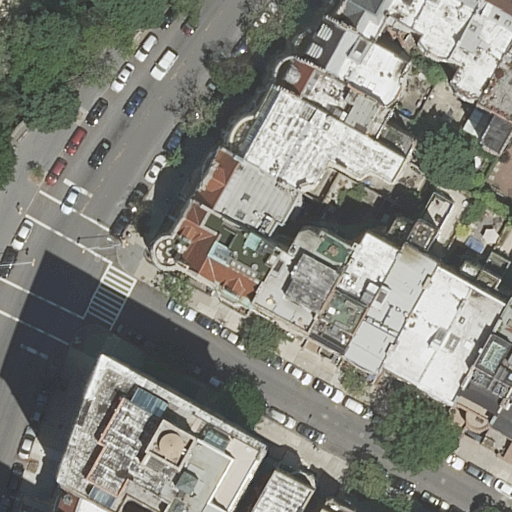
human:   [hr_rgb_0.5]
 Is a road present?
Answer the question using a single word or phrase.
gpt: yes

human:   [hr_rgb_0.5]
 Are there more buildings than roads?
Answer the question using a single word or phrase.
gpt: yes

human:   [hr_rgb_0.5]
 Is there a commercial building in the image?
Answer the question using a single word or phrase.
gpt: no

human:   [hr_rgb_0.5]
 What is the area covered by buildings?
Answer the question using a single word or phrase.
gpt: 3858m2

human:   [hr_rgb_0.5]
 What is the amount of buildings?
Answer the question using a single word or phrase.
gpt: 20

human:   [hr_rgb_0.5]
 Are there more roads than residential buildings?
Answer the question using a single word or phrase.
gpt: no

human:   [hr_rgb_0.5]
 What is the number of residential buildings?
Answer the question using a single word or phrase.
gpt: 20

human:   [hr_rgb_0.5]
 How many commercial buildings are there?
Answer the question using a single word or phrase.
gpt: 0

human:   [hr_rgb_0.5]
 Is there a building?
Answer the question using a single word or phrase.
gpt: yes

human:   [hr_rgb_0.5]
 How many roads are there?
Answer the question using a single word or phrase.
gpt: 3

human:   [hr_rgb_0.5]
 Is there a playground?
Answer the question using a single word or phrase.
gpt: yes

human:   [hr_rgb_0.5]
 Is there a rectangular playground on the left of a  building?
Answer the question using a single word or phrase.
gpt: yes

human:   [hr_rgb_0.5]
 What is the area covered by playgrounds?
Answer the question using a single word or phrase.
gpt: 9m2

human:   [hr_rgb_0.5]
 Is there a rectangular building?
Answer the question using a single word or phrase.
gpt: yes

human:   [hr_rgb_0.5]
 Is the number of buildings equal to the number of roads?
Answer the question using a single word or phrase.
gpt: no

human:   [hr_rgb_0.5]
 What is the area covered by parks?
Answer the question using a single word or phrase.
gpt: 10629m2

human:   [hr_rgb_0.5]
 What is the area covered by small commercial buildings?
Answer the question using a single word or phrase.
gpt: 0m2

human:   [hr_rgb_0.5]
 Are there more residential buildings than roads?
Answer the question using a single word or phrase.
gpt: yes

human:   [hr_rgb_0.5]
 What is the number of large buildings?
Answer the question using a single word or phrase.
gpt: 1

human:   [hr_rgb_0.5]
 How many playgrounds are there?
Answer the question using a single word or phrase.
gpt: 1

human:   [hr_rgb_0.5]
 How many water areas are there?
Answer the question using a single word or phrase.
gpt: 0

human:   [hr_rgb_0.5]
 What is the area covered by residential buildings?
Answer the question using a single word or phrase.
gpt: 3858m2

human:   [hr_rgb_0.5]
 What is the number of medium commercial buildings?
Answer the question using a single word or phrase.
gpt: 0

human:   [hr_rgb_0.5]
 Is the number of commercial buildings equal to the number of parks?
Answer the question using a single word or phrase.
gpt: no

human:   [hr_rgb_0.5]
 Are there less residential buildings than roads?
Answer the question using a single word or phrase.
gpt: no

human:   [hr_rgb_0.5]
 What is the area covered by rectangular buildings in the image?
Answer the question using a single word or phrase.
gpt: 435m2

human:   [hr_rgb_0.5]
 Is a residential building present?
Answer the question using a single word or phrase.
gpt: yes

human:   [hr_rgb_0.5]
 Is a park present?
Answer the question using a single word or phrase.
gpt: yes

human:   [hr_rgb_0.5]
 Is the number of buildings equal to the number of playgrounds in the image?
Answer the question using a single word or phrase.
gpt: no

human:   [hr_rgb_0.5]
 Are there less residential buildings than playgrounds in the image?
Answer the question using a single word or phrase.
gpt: no

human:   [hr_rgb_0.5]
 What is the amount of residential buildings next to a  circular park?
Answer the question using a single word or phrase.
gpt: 0

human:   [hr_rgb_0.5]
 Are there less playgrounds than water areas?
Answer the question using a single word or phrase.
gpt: no

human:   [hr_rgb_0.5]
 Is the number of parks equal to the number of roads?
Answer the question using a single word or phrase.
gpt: no

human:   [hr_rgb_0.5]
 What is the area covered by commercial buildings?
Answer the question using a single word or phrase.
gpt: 0m2

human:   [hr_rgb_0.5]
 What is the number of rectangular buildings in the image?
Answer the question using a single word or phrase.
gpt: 6

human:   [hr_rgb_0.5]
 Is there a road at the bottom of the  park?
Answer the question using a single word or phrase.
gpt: yes

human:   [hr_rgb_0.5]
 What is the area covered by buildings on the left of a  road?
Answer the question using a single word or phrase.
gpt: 773m2

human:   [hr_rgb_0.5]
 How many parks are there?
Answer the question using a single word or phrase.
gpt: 1

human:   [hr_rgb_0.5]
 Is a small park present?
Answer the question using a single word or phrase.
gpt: no

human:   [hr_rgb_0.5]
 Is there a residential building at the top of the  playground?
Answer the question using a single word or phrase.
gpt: no

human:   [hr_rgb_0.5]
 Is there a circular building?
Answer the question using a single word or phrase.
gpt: no

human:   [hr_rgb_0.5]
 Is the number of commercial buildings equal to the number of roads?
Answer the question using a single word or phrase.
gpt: no

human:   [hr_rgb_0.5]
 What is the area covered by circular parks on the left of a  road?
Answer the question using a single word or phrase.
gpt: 0m2

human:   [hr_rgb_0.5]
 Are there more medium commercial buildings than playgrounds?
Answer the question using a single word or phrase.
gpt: no

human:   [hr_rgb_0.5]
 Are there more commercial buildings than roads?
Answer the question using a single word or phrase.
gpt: no

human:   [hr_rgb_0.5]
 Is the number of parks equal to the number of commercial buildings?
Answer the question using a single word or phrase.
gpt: no

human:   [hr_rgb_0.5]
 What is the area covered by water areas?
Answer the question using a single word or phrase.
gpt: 0m2

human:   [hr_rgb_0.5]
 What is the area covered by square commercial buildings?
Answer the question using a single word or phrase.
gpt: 0m2

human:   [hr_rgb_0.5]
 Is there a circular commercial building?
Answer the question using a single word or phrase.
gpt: no

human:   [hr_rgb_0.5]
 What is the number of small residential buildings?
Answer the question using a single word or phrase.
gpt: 5

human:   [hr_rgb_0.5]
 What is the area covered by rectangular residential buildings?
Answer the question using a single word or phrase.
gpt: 435m2

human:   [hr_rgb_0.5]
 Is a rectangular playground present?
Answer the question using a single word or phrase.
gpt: yes

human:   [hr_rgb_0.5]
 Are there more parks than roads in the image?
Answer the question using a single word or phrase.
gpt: no

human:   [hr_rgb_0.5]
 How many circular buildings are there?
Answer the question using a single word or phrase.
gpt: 0

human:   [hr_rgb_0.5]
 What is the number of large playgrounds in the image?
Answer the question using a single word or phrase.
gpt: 0

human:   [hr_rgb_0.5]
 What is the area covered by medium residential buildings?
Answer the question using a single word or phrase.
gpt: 2902m2

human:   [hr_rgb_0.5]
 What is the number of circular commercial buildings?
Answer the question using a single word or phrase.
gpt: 0

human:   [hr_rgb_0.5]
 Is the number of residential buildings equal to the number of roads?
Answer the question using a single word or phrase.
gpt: no

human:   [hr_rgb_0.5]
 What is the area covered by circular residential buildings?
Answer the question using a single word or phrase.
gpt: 0m2

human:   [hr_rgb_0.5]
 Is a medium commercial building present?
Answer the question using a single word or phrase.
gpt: no

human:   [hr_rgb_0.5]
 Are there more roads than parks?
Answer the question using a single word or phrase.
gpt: yes

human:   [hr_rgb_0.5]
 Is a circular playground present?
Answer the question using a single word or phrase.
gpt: no

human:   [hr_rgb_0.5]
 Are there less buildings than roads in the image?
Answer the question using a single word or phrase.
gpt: no

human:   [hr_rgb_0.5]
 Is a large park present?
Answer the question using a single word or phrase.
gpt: yes